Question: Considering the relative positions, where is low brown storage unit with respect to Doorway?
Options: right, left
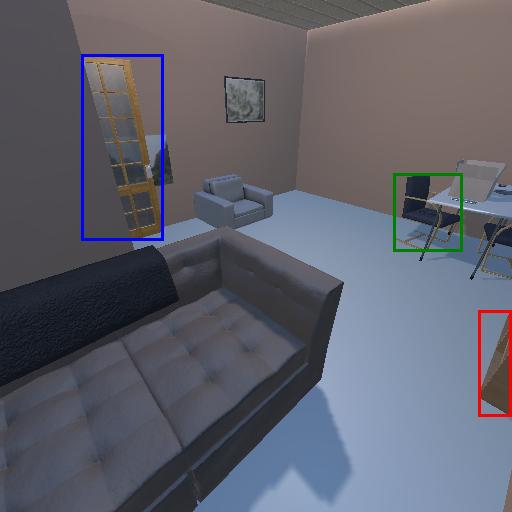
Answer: right